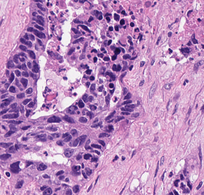
Tumor epithelial tissue: yes
Tumor-associated stroma tissue: yes
Normal tissue: no